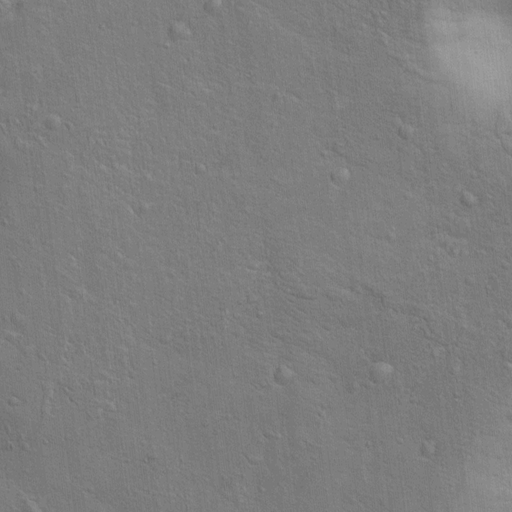
Objects detected: cone